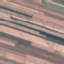
Land use / land cover class: AnnualCrop